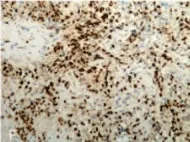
Histopathological and immunohistochemical examination images for the surgical specimen. A-K, Specimen after the first surgery. F, CD68, x10.
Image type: pathology (immunostaining)